Field crop: tomato
Growth stage: 1
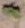
Species: solanum